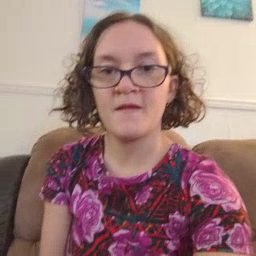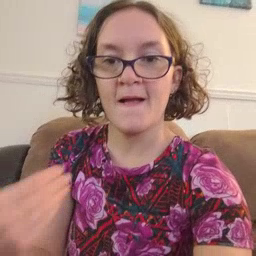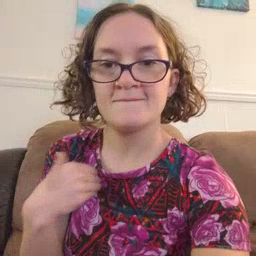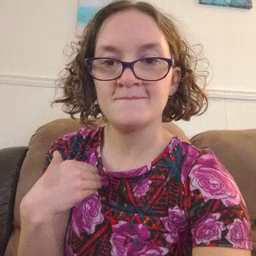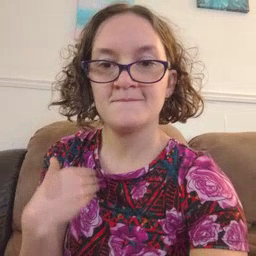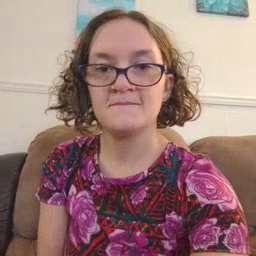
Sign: have